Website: macys
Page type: billing-address
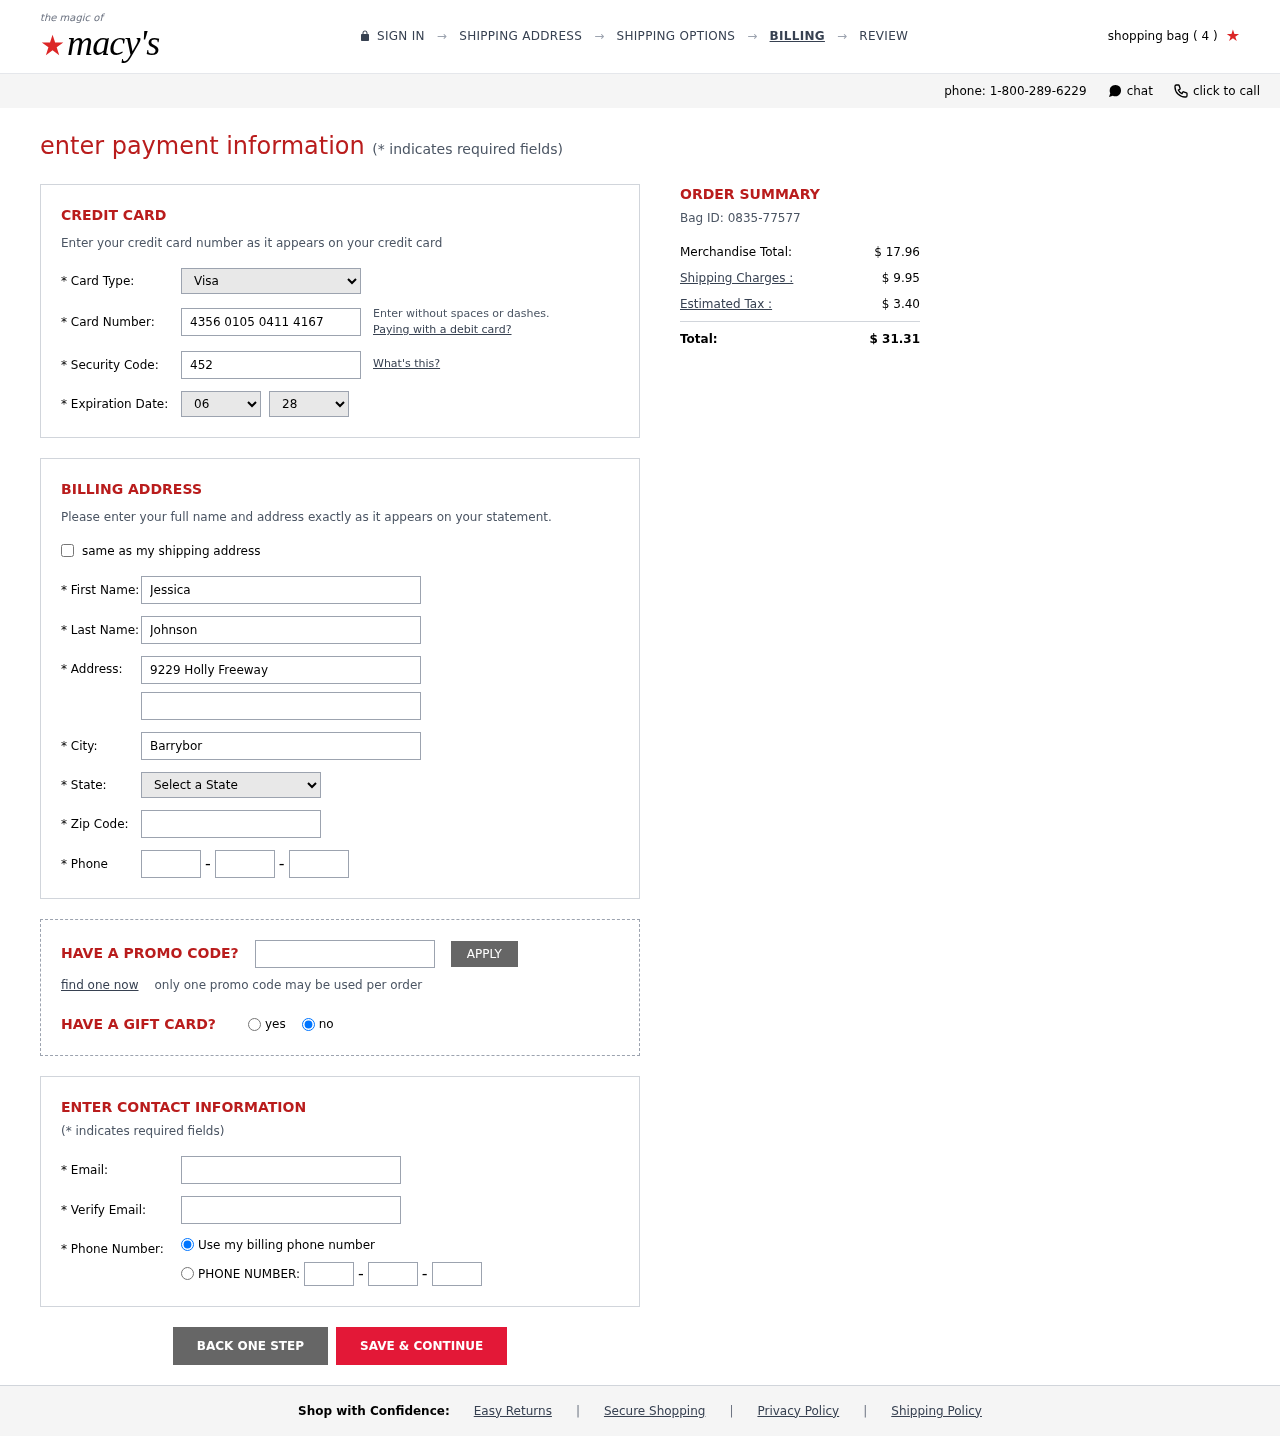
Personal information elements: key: PII_CARD_CVV
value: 452
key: PII_CARD_EXPIRY_MONTH
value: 06
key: PII_CARD_EXPIRY_YEAR
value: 28
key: PII_CARD_NUMBER
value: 4356 0105 0411 4167
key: PII_CARD_TYPE
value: Visa
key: PII_CITY
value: Barryborough
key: PII_EMAIL
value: jessica_johnson@yahoo.com
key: PII_FIRSTNAME
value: Jessica
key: PII_LASTNAME
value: Johnson
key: PII_PHONE_AREA
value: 893
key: PII_PHONE_PREFIX
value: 884
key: PII_PHONE_SUFFIX
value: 7905
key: PII_POSTCODE
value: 36316
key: PII_STATE_ABBR
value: AL
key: PII_STREET
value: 9229 Holly Freeway
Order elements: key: ORDER_NUM_ITEMS
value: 4
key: ORDER_ID
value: Bag ID: 0835-77577
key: ORDER_SUBTOTAL
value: $ 17.96
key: ORDER_SHIPPING_COST
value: $ 9.95
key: ORDER_TAX
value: $ 3.40
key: ORDER_TOTAL
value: $ 31.31